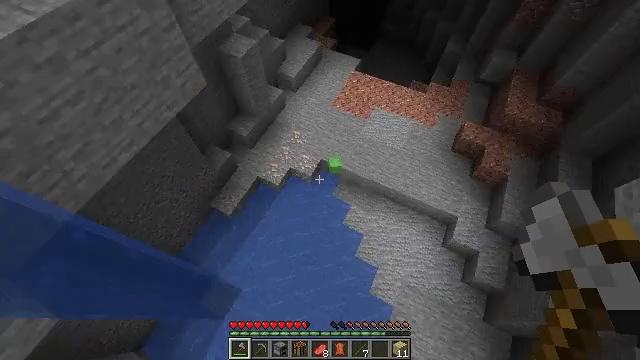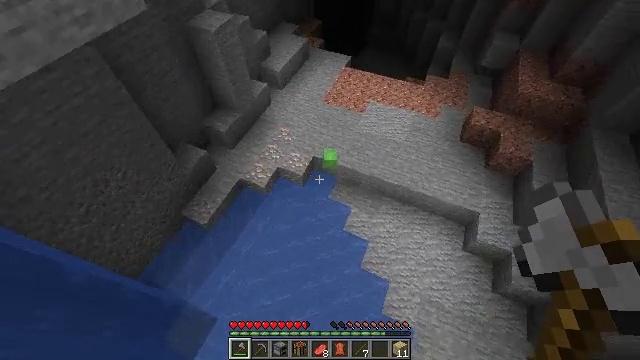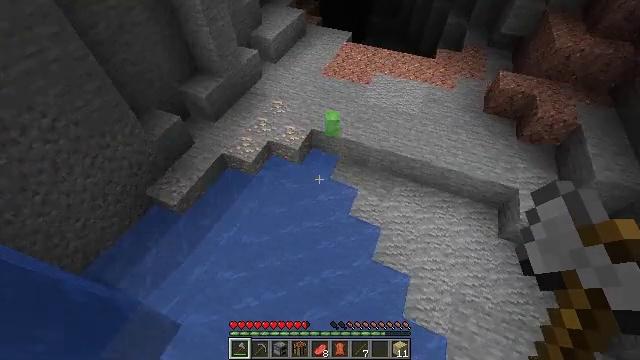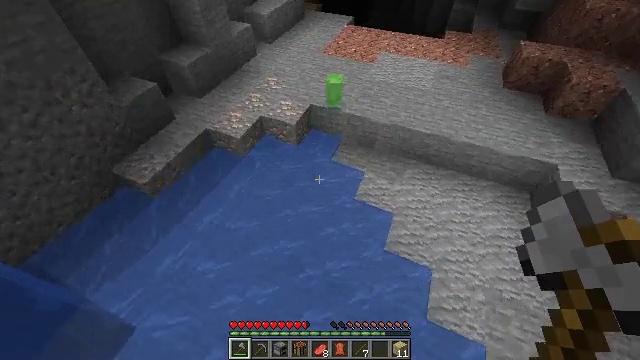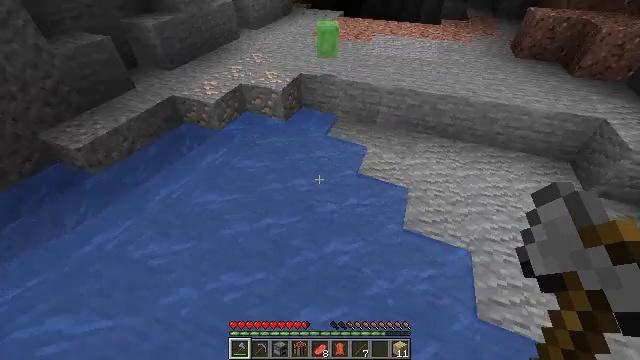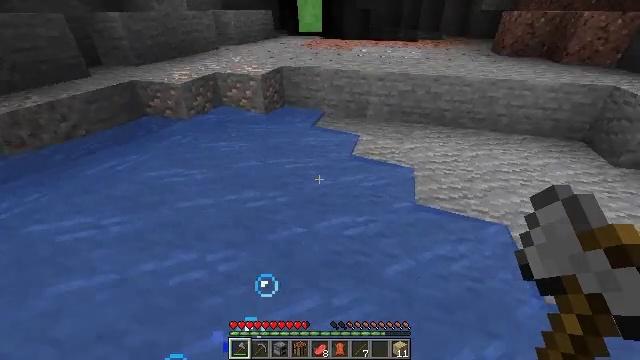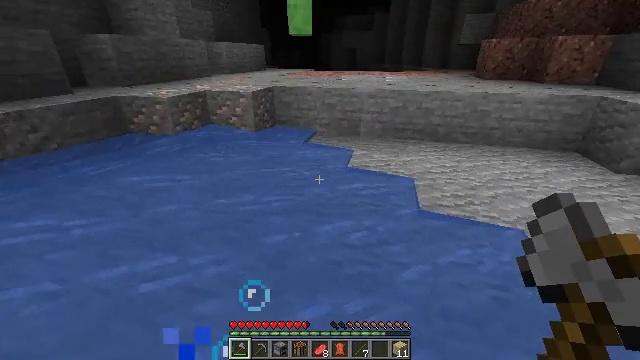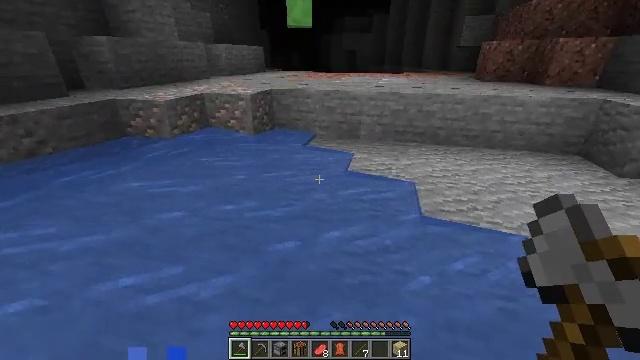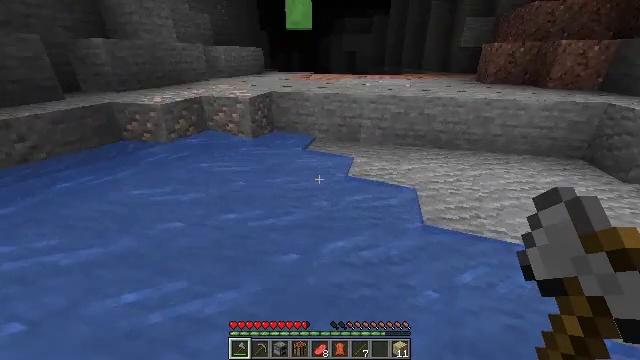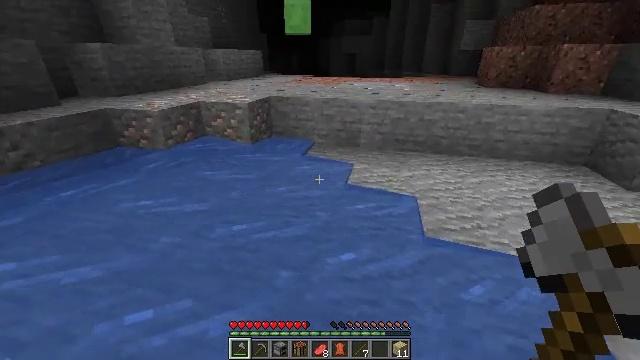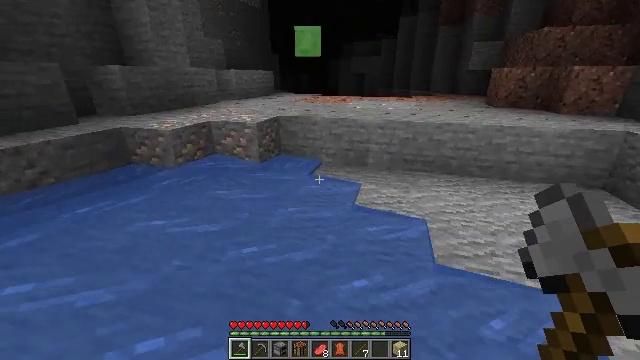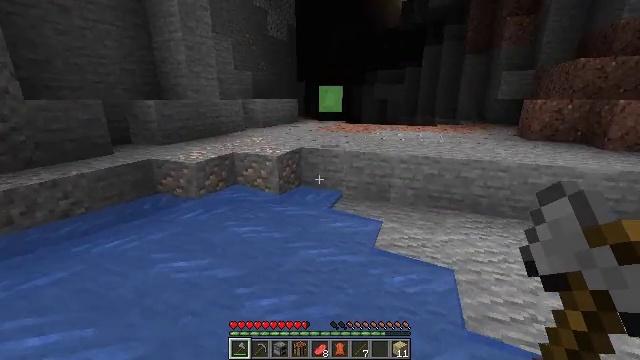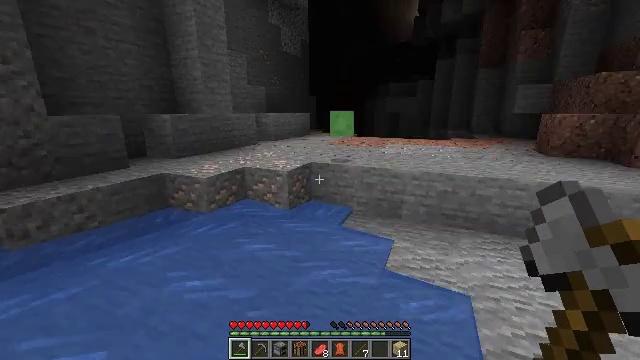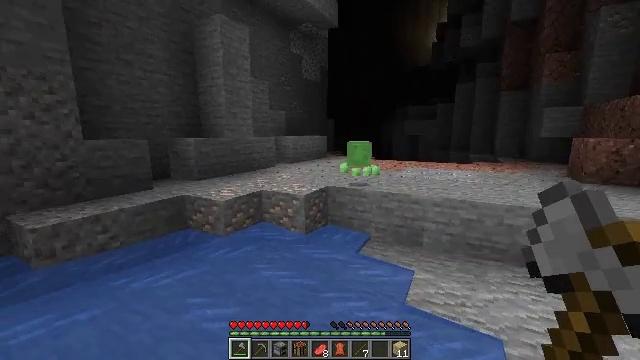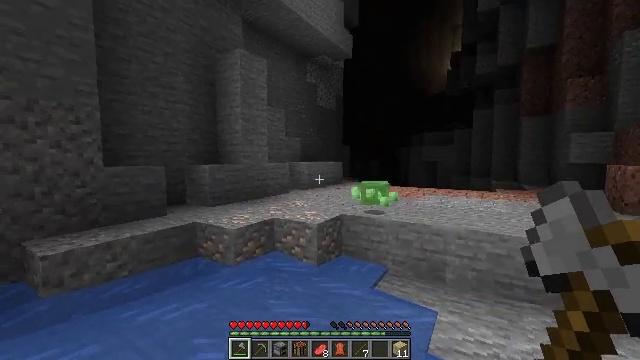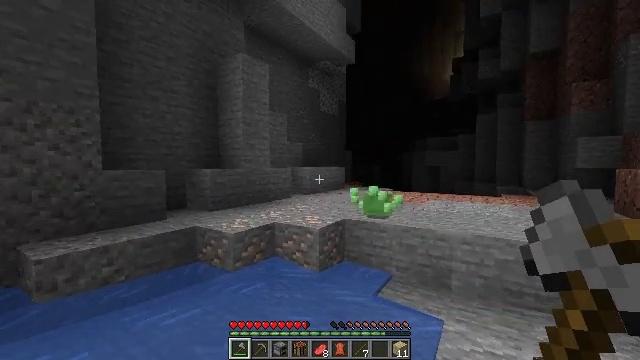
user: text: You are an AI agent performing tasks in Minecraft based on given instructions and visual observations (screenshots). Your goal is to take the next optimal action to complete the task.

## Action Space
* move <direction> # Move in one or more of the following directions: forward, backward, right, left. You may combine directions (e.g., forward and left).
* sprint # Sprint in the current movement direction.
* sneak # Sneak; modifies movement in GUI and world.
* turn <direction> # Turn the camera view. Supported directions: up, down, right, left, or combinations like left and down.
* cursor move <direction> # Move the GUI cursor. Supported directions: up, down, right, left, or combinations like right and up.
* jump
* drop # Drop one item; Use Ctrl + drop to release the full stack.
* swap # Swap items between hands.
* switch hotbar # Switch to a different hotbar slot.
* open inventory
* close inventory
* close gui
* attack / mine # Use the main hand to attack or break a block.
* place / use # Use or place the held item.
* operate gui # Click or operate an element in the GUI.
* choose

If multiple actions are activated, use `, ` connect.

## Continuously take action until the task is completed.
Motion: motion action
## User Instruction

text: Kill the slime.
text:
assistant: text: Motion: turn right and up
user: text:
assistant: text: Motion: move forward, turn up
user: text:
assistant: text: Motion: move forward, turn up
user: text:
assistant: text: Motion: move forward, turn right and up
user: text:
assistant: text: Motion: move forward, turn right and up
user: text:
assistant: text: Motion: move forward, turn right and up
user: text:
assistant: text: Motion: move forward, jump
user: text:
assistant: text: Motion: move forward, jump
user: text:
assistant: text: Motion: move forward, jump
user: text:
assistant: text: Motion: move forward, turn left and up, jump
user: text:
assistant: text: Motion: move forward, turn left and up, jump
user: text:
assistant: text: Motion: move forward, turn left and up
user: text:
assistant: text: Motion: move forward, turn left and up
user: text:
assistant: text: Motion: move forward, turn left and up
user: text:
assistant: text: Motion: move forward, turn up
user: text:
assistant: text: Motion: move forward
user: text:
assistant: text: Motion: move forward, turn right and down
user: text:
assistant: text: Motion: move forward, turn right and down
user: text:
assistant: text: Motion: move forward, turn right
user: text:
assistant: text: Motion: move forward and move right
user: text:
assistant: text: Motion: move forward and move right
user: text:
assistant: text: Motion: move forward and move right
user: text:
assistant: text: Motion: move forward and move right
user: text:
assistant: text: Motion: move forward and move right
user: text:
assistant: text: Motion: move forward and move right
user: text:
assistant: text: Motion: move forward and move right
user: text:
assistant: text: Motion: move forward and move right
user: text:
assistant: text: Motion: move forward and move right
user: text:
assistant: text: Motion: move forward and move right, turn left
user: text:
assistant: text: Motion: move forward and move right, turn left